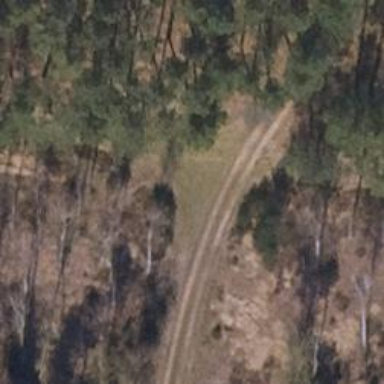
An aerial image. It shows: Track road with grade4 tracktype.